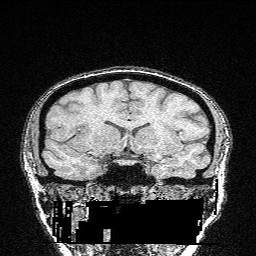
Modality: FLASH
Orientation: sagittal
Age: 24
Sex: female